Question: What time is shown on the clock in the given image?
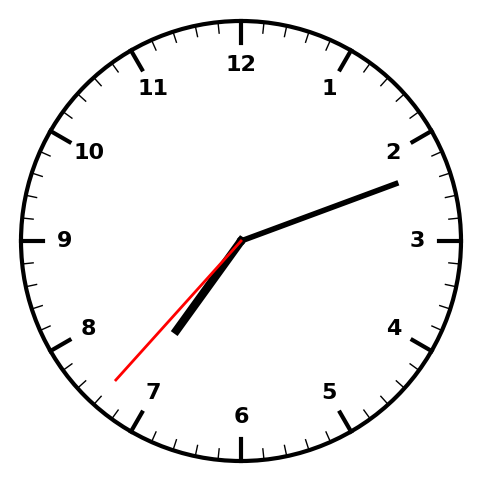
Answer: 07:11:37